Aerial crown-view tile of a tropical tree (Barro Colorado Island, Panama), acquired 20250715:
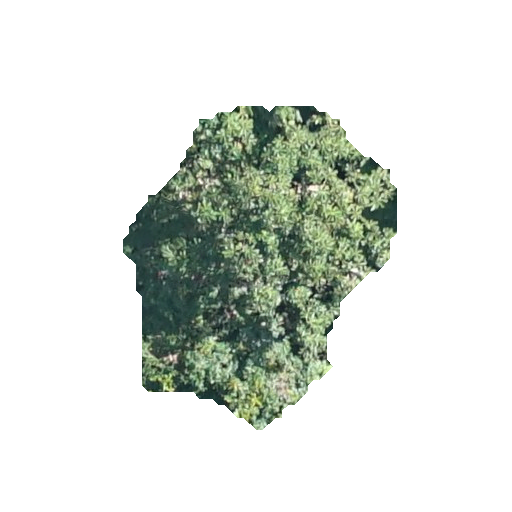
Species: Cecropia insignis
GBIF accepted scientific name: Cecropia insignis
Crown area: 88.566 m²